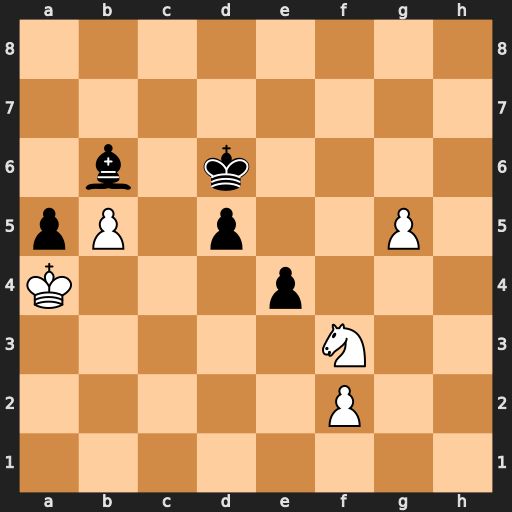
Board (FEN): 8/8/1b1k4/pP1p2P1/K3p3/5N2/5P2/8
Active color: w
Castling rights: -
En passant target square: -
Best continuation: g6 Ke6 Ne5